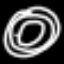
Label: donut